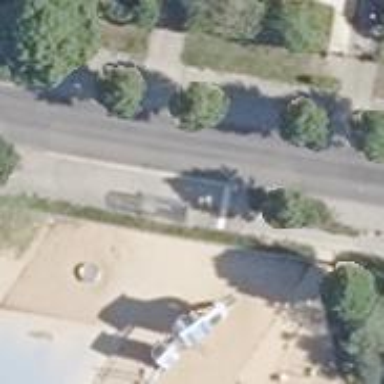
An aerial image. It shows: Bus stop with shelter.